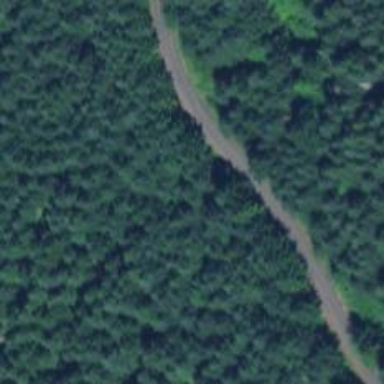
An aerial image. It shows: Unclassified road.